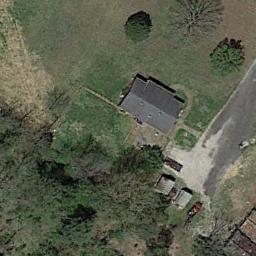
Label: residential